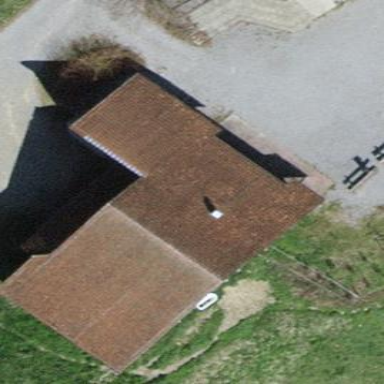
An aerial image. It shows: Building with tile roof.